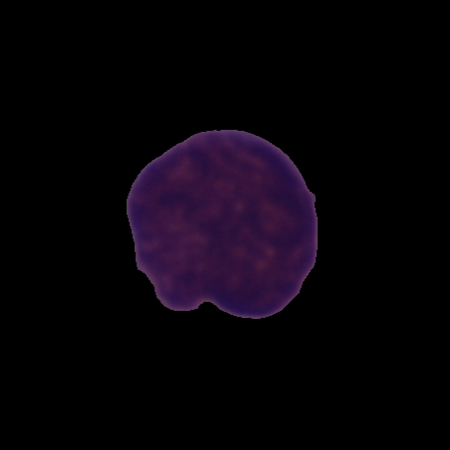
Label: cancer